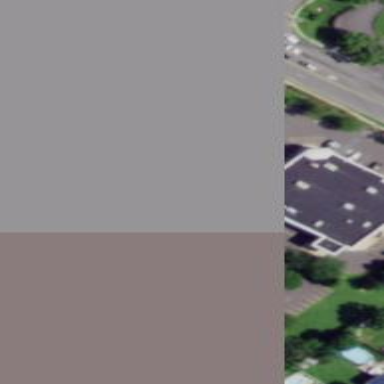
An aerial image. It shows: Building.